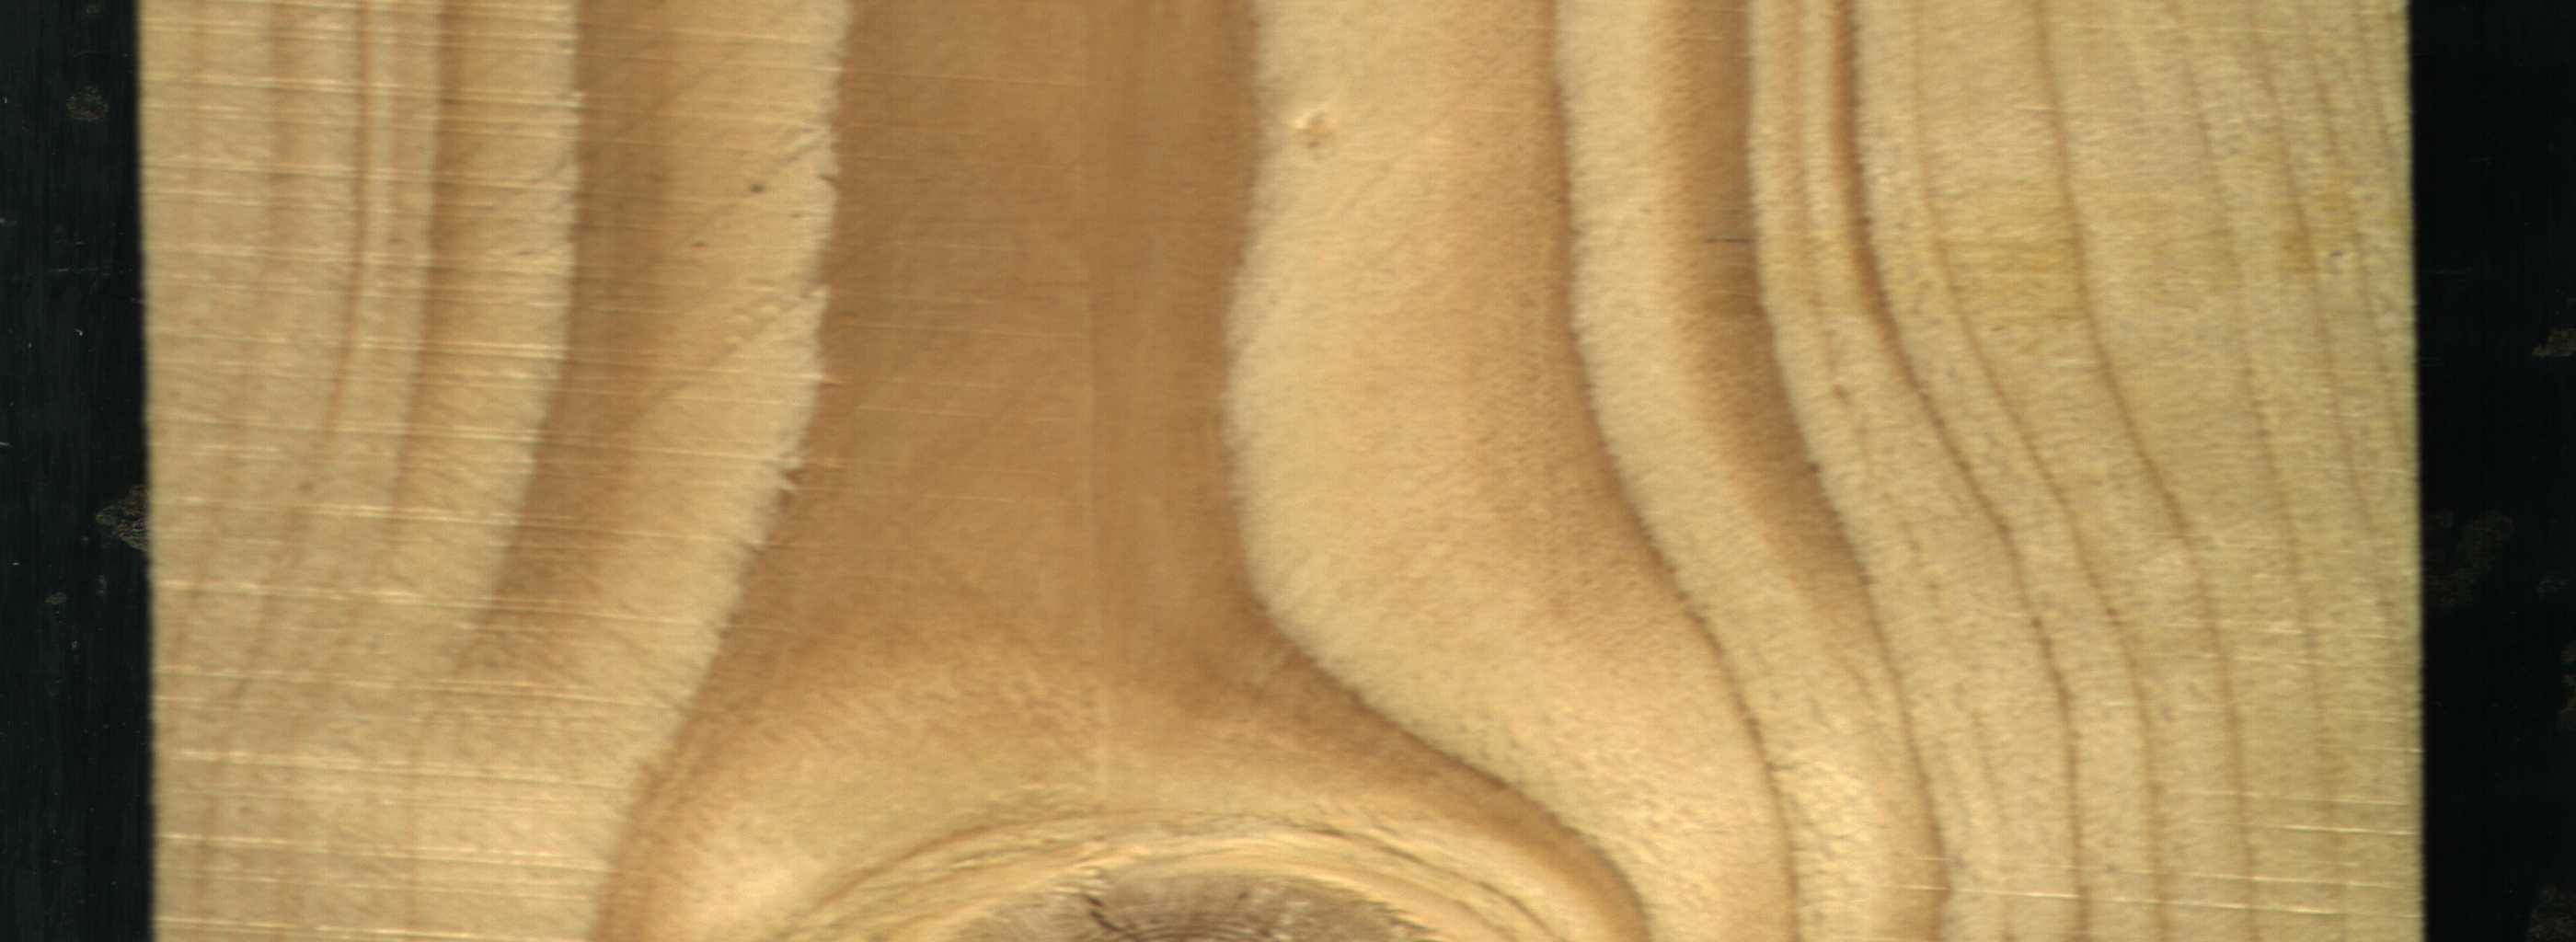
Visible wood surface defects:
Live_Knot